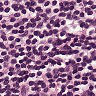
Metastatic tissue present: no